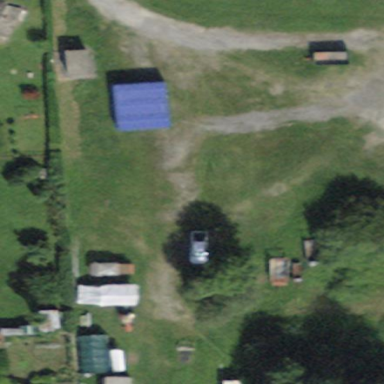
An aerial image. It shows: Parking area.